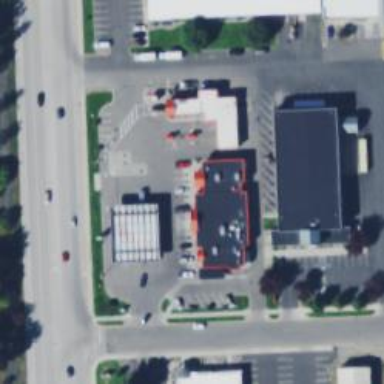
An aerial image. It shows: Convenience shop.